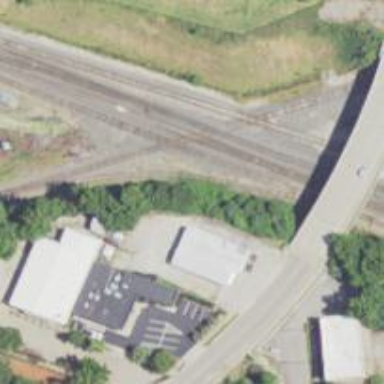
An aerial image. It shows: Railway crossing.